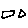
Label: triangle